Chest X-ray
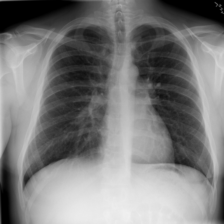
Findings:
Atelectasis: negative
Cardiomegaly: negative
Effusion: negative
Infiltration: negative
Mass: negative
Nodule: negative
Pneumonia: negative
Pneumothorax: negative
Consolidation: negative
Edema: negative
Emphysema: negative
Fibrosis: negative
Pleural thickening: negative
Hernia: negative